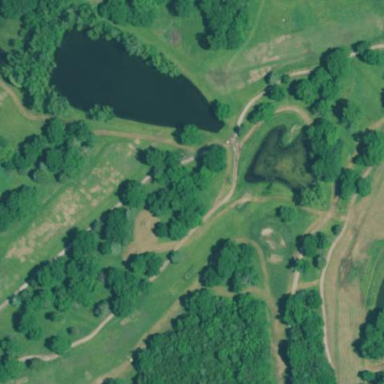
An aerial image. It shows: Golf course.